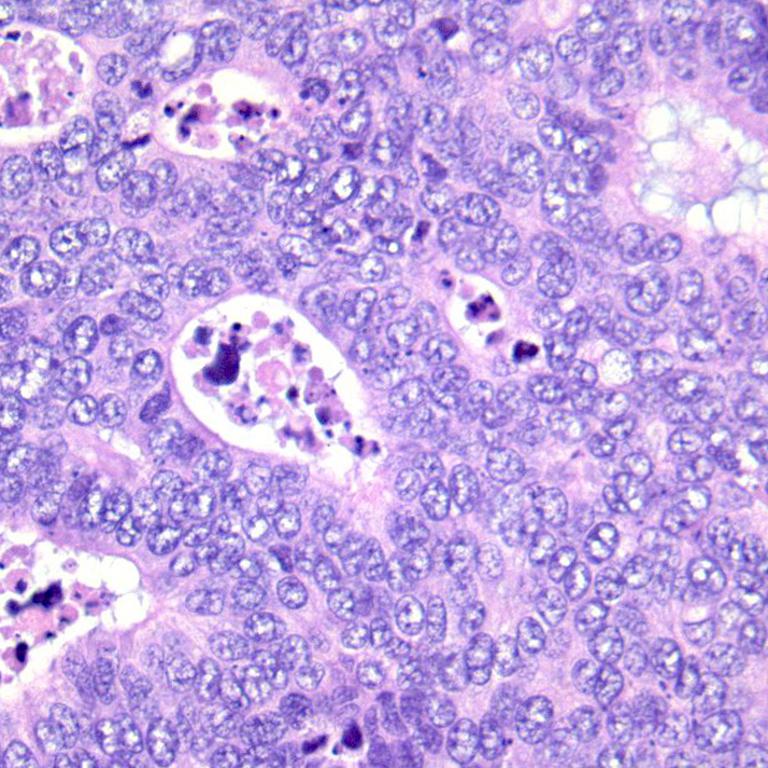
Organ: colon
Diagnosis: adenocarcinomas